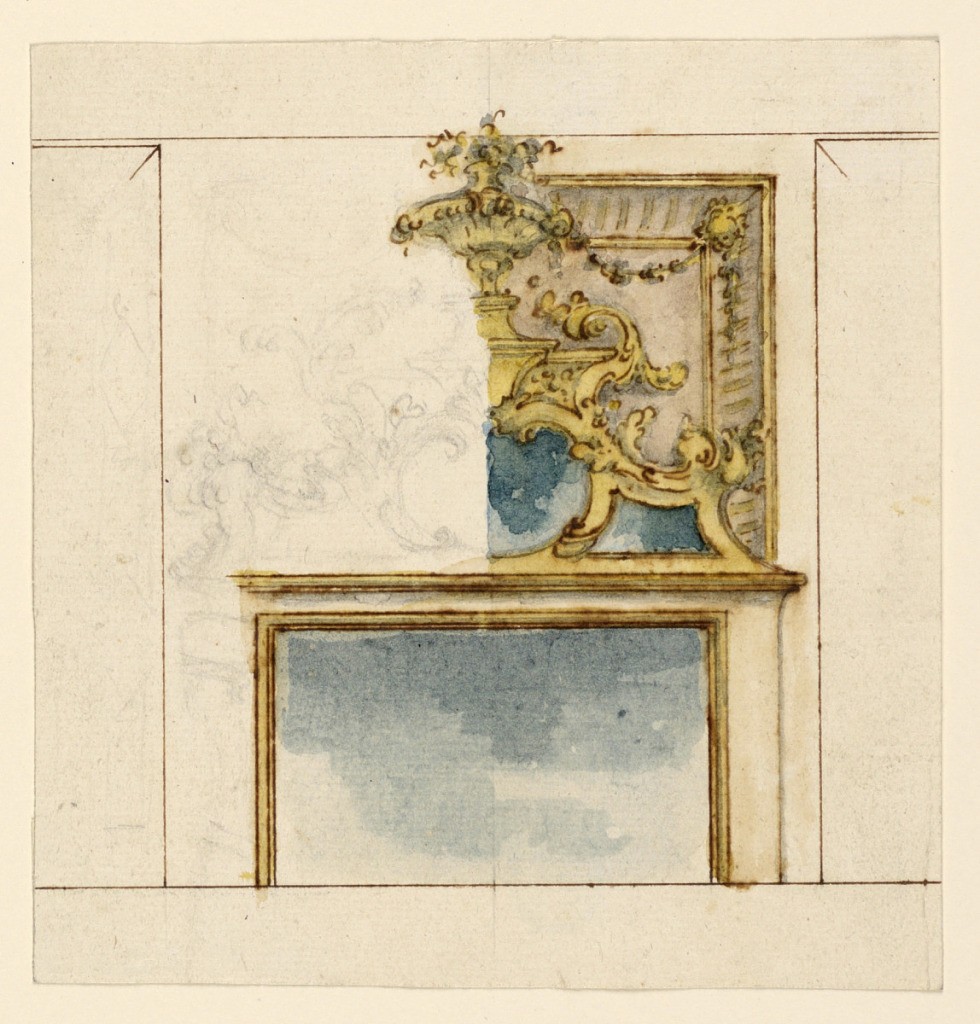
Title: Design for a Chimneypiece, with an Elaborate Overmantel
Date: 1750–1775
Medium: Black chalk, pen and ink, brush and watercolor on paper
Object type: Drawing
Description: Shown are the right side of the upper part the moldings framing the opening nearly entirely. A pedestal in the general shape of a pediment stands upon the shelf. It contains laterally spherical quadrangles, in the center are ovoidal looking glasses. On top stands a vase with flowers upon a bracket. The background is shaped like an angular niche with festoons hanging from the upper corners to the vase. Two flanking door cases are indicated.